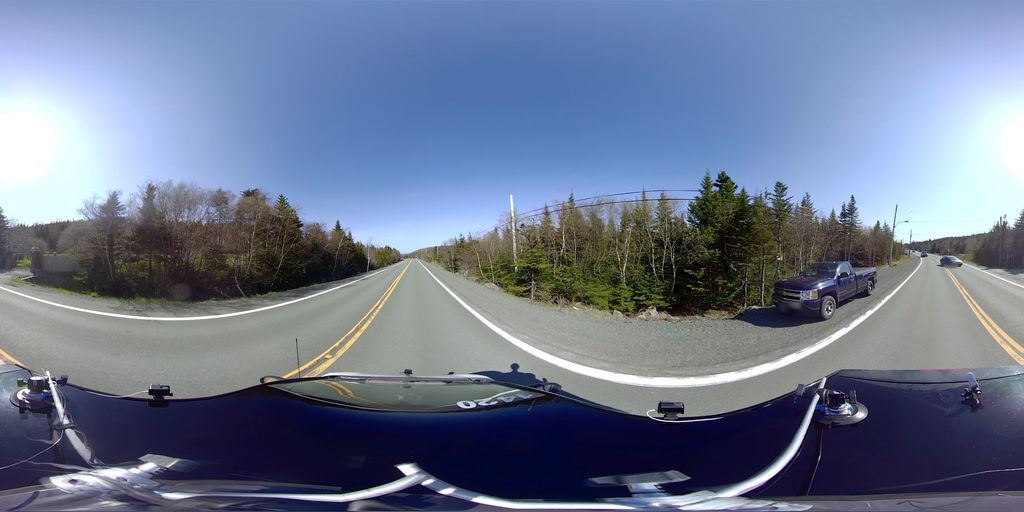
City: st_johns